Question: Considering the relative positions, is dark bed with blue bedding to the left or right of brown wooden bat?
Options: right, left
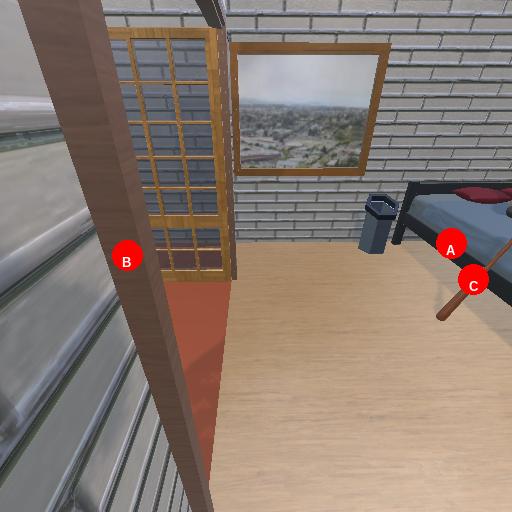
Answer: right